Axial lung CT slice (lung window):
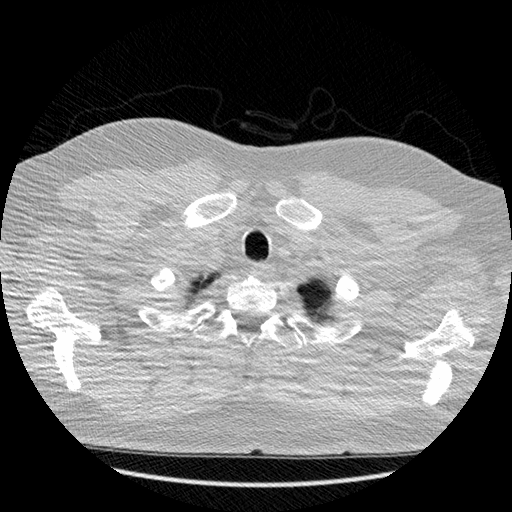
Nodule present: no